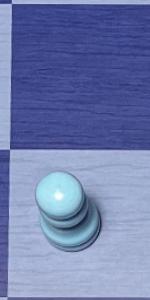
Label: Pawn_White